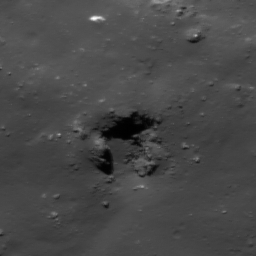
Pit: Tycho 13
Host crater: Tycho
Host type: impact_melt
Lunar coordinates: latitude -43.14, longitude 348.269